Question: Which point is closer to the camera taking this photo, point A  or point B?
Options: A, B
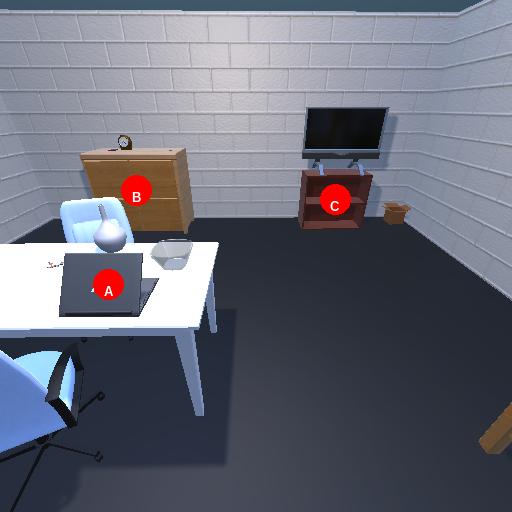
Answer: A